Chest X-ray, AP view. Patient: 39 years old, sex M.
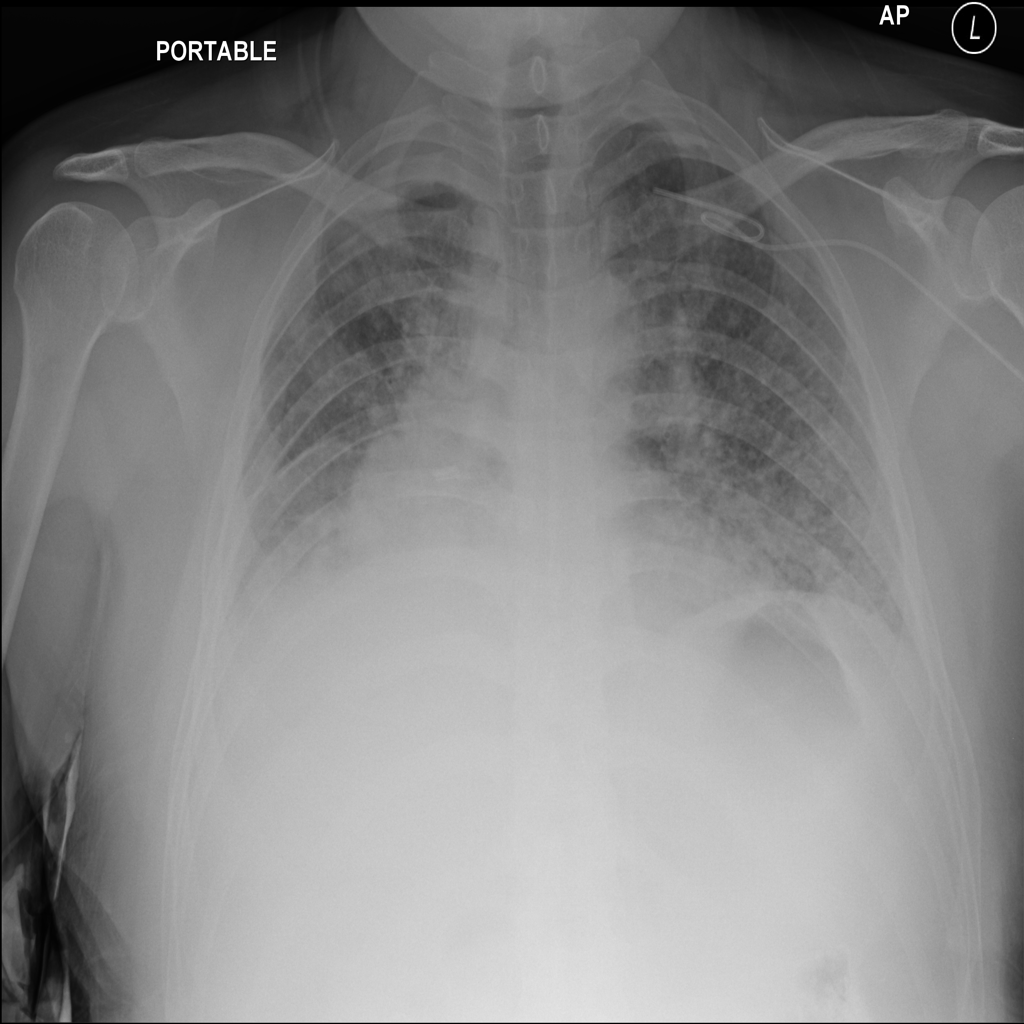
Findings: Infiltration, Nodule